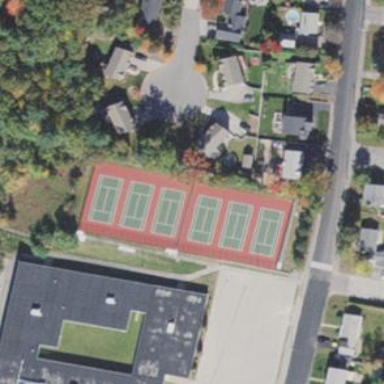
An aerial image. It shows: Tennis court on pitch designated for leisure land.